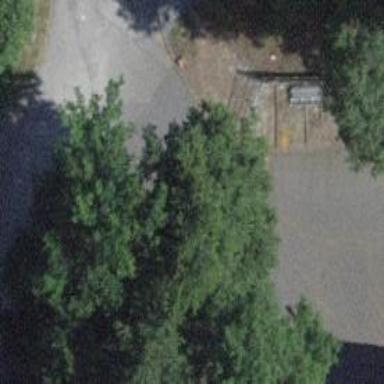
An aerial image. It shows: Gate.